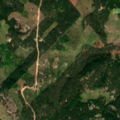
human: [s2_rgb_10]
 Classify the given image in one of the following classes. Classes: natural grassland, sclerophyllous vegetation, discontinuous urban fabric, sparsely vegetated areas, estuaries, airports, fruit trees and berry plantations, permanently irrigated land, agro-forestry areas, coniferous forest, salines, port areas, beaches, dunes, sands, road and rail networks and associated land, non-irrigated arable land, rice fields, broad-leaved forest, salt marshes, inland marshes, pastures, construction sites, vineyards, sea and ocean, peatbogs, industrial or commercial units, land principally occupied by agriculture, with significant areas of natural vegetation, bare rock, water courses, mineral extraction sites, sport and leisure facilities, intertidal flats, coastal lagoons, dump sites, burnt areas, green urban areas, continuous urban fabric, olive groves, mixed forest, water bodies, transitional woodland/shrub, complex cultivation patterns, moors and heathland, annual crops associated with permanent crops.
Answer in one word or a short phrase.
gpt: land principally occupied by agriculture, with significant areas of natural vegetation, coniferous forest, transitional woodland/shrub